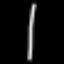
Label: line